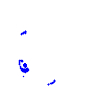
Particle: proton